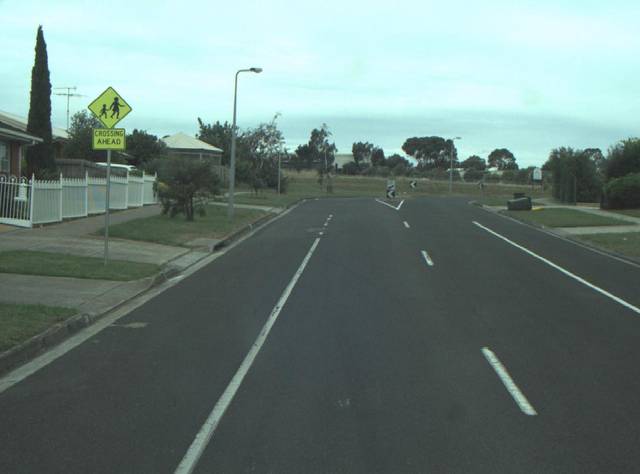
Region: Australia
Coordinates: -38.185, 144.462